Question: I have following DB table:

In this Questionmaster table, there is Language=1 for English and Language=2 for spanish question.
I wanted to display it as:
'''
SrNo EnglishQuestion Spanish Question
1 English Question Spanish Question
2 Where do you live? Kuthe rahatos?
'''
For this i used following query:
> select ROW_NUMBER() OVER (ORDER BY QMID) AS SrNo, CASE Language WHEN
1 THEN Question end,CASE Language WHEN 2 THEN Question end from
QuestionMaster
but i failed to get the result.
Please help me.
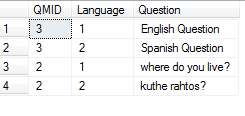
Answer: You need an aggregation to do what you want. One row can only have one language on it.
Try this:
'''
select ROW_NUMBER() OVER (ORDER BY QMID) AS SrNo,
max(CASE Language WHEN 1 THEN Question end) as English,
max(CASE Language WHEN 2 THEN Question end) as Spanish
from QuestionMaster
group by QMID
'''